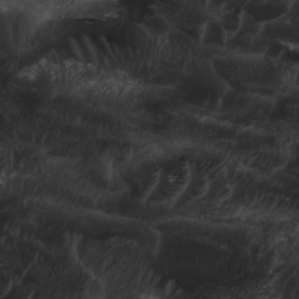
Label: non_frost